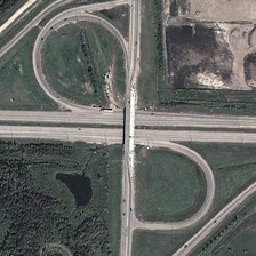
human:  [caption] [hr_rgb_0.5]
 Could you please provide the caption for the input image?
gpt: It is yellow roads, green trees and lawns, and blue lakes.

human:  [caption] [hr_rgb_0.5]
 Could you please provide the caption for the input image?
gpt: These are roads, grasslands, trees and lakes.

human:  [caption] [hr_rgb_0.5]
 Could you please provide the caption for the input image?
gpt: It is yellow roads, green trees and grass, and blue lakes.

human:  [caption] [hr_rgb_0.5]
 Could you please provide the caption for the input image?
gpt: They are roads, grasslands, trees and lakes.

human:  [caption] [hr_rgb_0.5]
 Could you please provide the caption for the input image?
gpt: These are roads, grasslands, trees and lakes.